Field crop: maize
Growth stage: 2
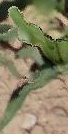
Species: maize